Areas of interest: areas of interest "Wealth Plaza (Liberation Boulevard)"
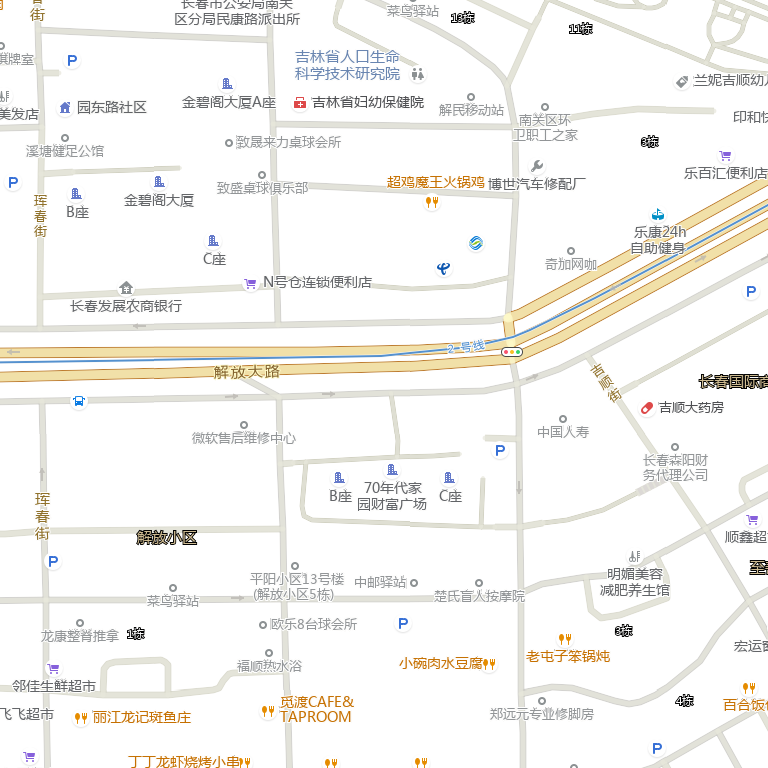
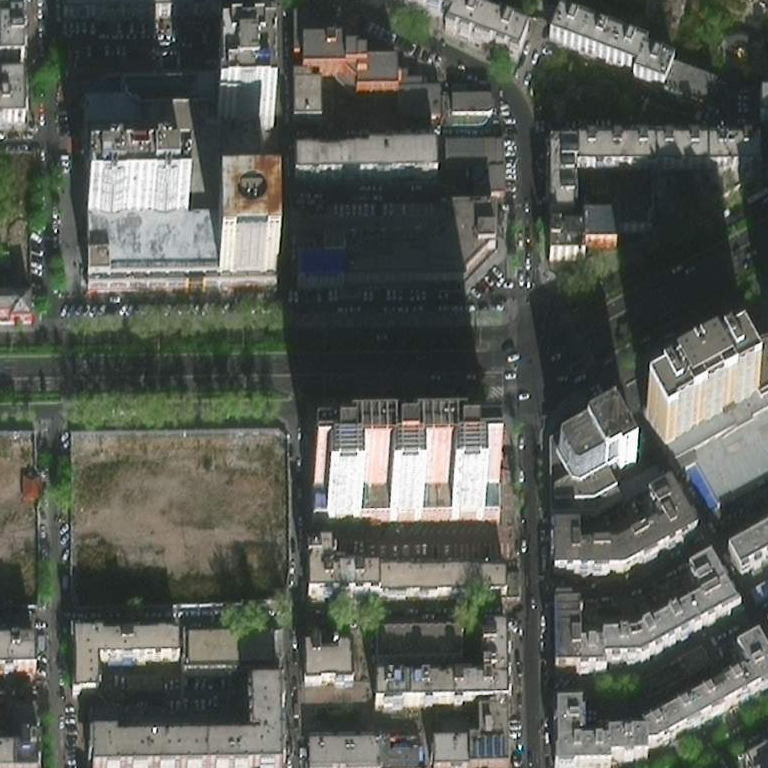